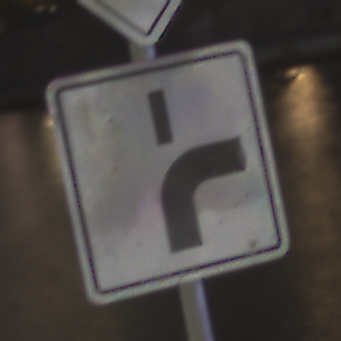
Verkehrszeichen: VerlaufVorfahrtsstrasse8
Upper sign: Vorfahrtsstrasse
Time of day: Night
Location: Outdoor (Urban)
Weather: PartlyCloudy
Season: NotSpecified
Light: Artificial